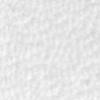
Label: no_change